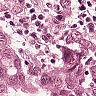
Metastatic tissue present: yes